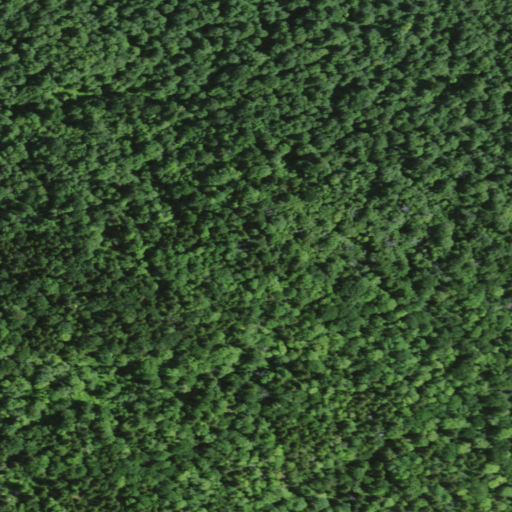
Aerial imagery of mountain in New York named Buck Mountain containing deciduous forest, mixed forest, and evergreen forest